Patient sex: F
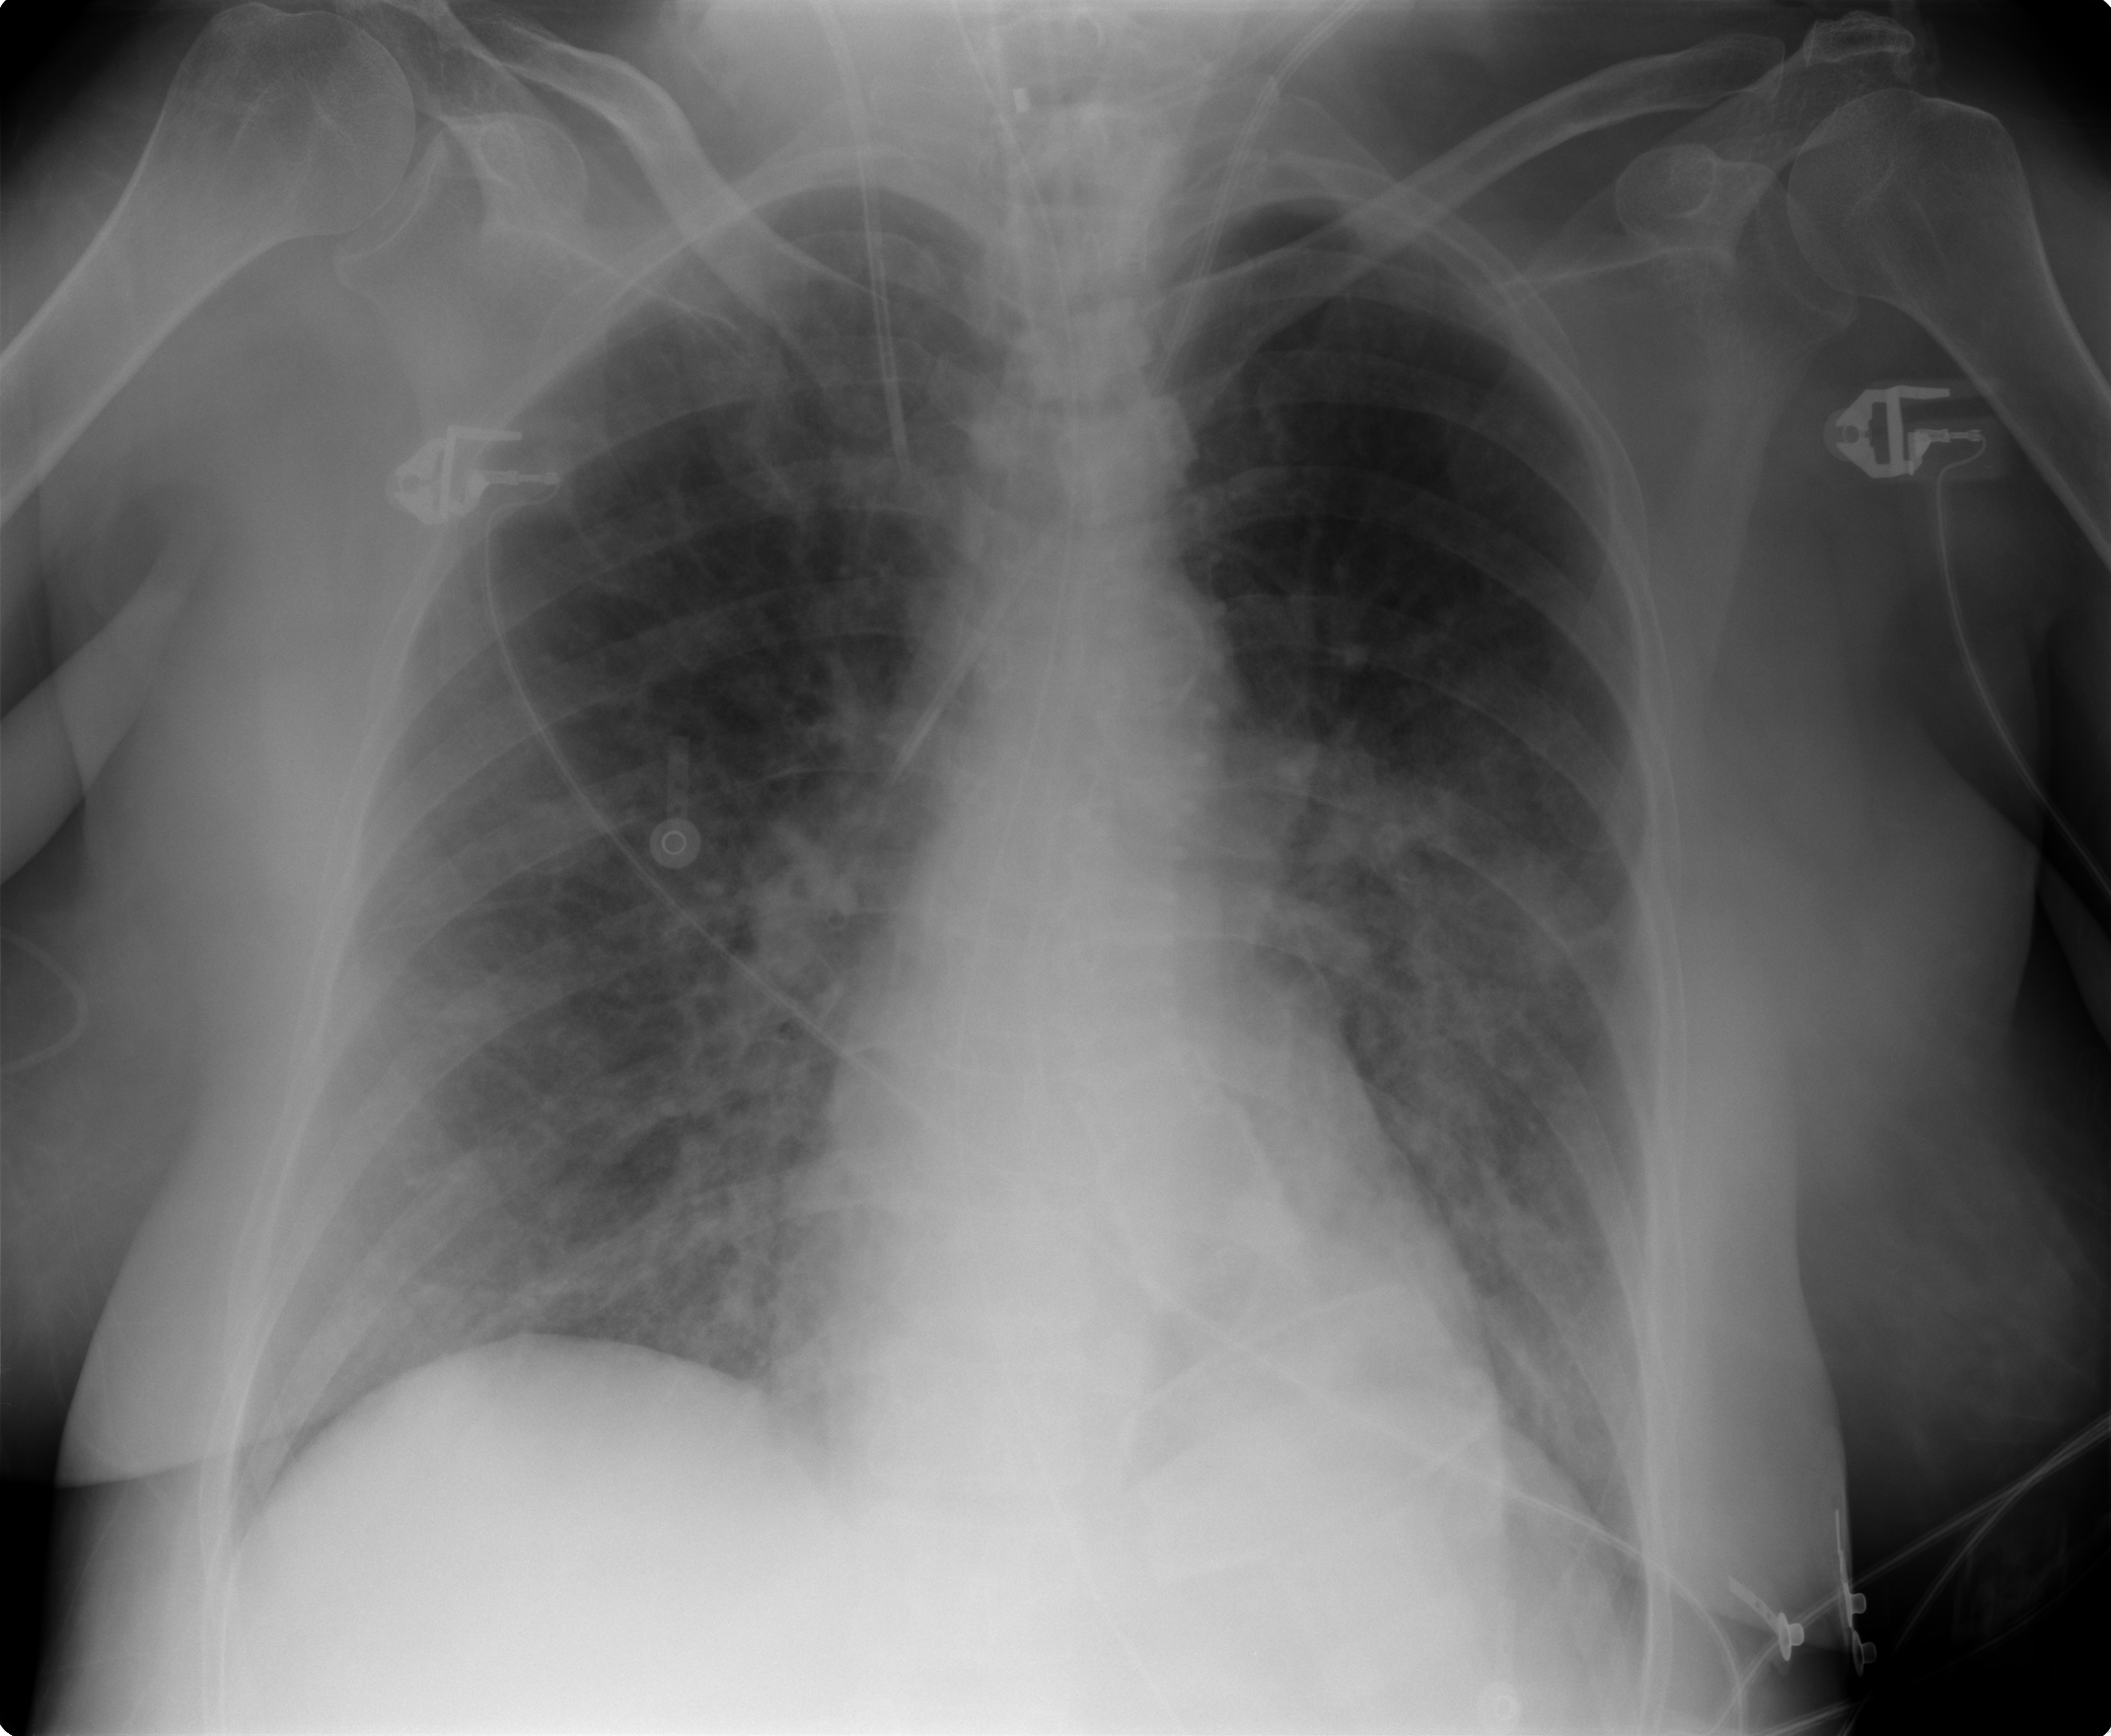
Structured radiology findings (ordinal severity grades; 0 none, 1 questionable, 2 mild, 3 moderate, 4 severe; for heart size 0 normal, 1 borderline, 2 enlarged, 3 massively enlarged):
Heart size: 0
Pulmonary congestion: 2
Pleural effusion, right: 2
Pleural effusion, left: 2
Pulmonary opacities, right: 3
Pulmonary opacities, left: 3
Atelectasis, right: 2
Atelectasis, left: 2